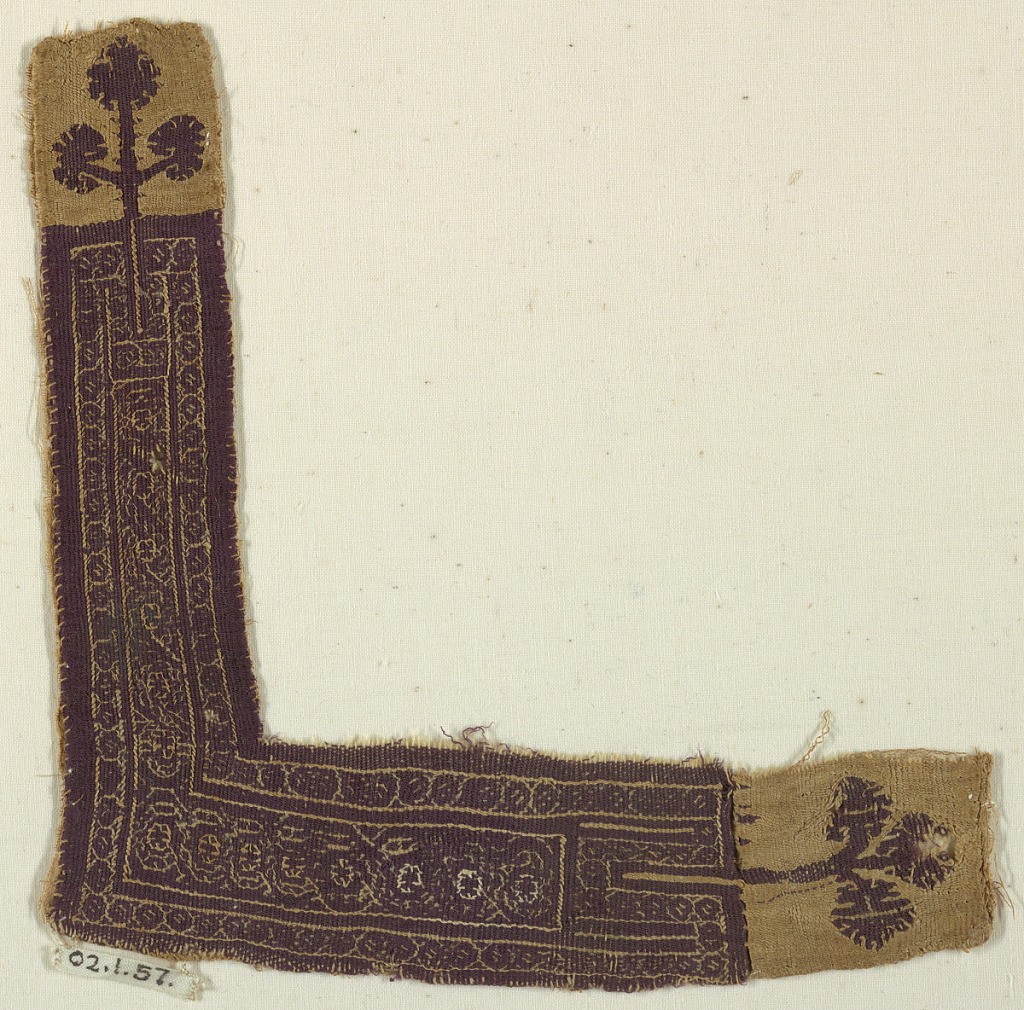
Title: Fragment
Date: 3rd–4th century
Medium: Warp: S-spun wool. Weft: S-spun linen, S-spun wool Technique: Slit tapestry with supplementary weft wrapping
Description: An 'L' shaped border, possibly from a tunic. Monochrome type, purple wool and undyed linen. An interlacing geometric pattern with a three-leafed branch at each end.